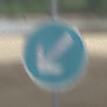
Verkehrszeichen: VorgeschriebeneVorbeifahrtLinks
Umgebung: Roofed, Beach
Tageszeit: Midday
Wetter: Overcast
Licht: Natural
Jahreszeit: NotSpecified
Kontrast: LowContrast